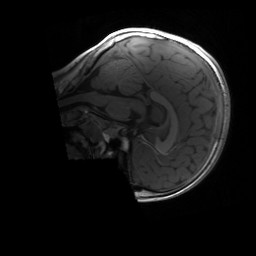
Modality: T1w
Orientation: sagittal
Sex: male
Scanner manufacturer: siemens
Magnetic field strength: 3 T
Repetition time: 1.9 s
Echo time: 0.00244 s